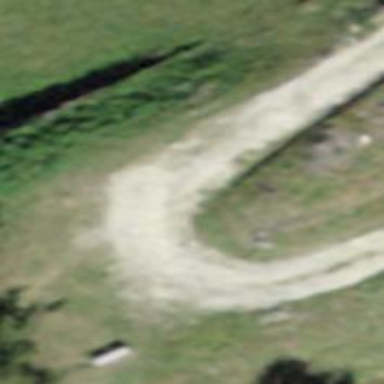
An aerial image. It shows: Historic wayside cross.